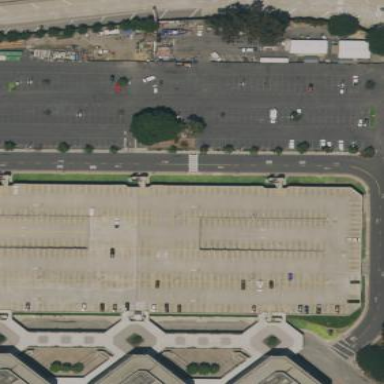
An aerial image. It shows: Multi-storey parking building with asphalt surface.